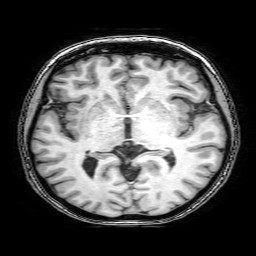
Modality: T1w
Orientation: coronal
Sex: female
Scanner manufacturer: philips
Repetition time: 0.008115 s
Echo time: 0.00371 s